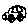
Label: car